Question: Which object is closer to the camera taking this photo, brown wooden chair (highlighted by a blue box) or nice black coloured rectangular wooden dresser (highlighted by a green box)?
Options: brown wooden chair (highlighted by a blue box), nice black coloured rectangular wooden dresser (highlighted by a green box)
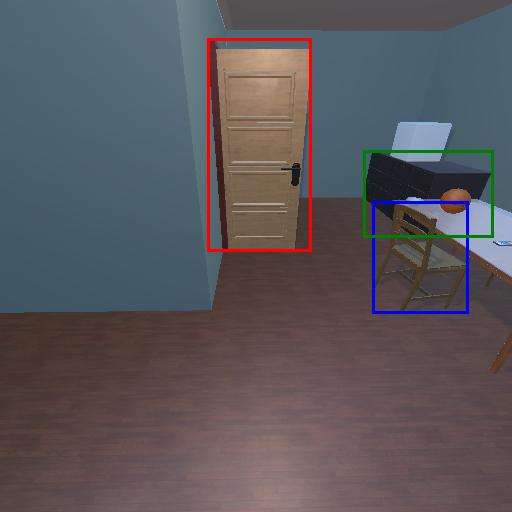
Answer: brown wooden chair (highlighted by a blue box)